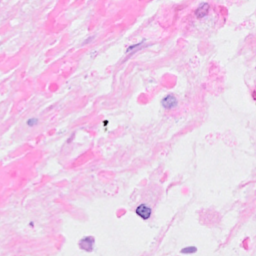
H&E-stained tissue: Breast